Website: bh-photo
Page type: order-tracking
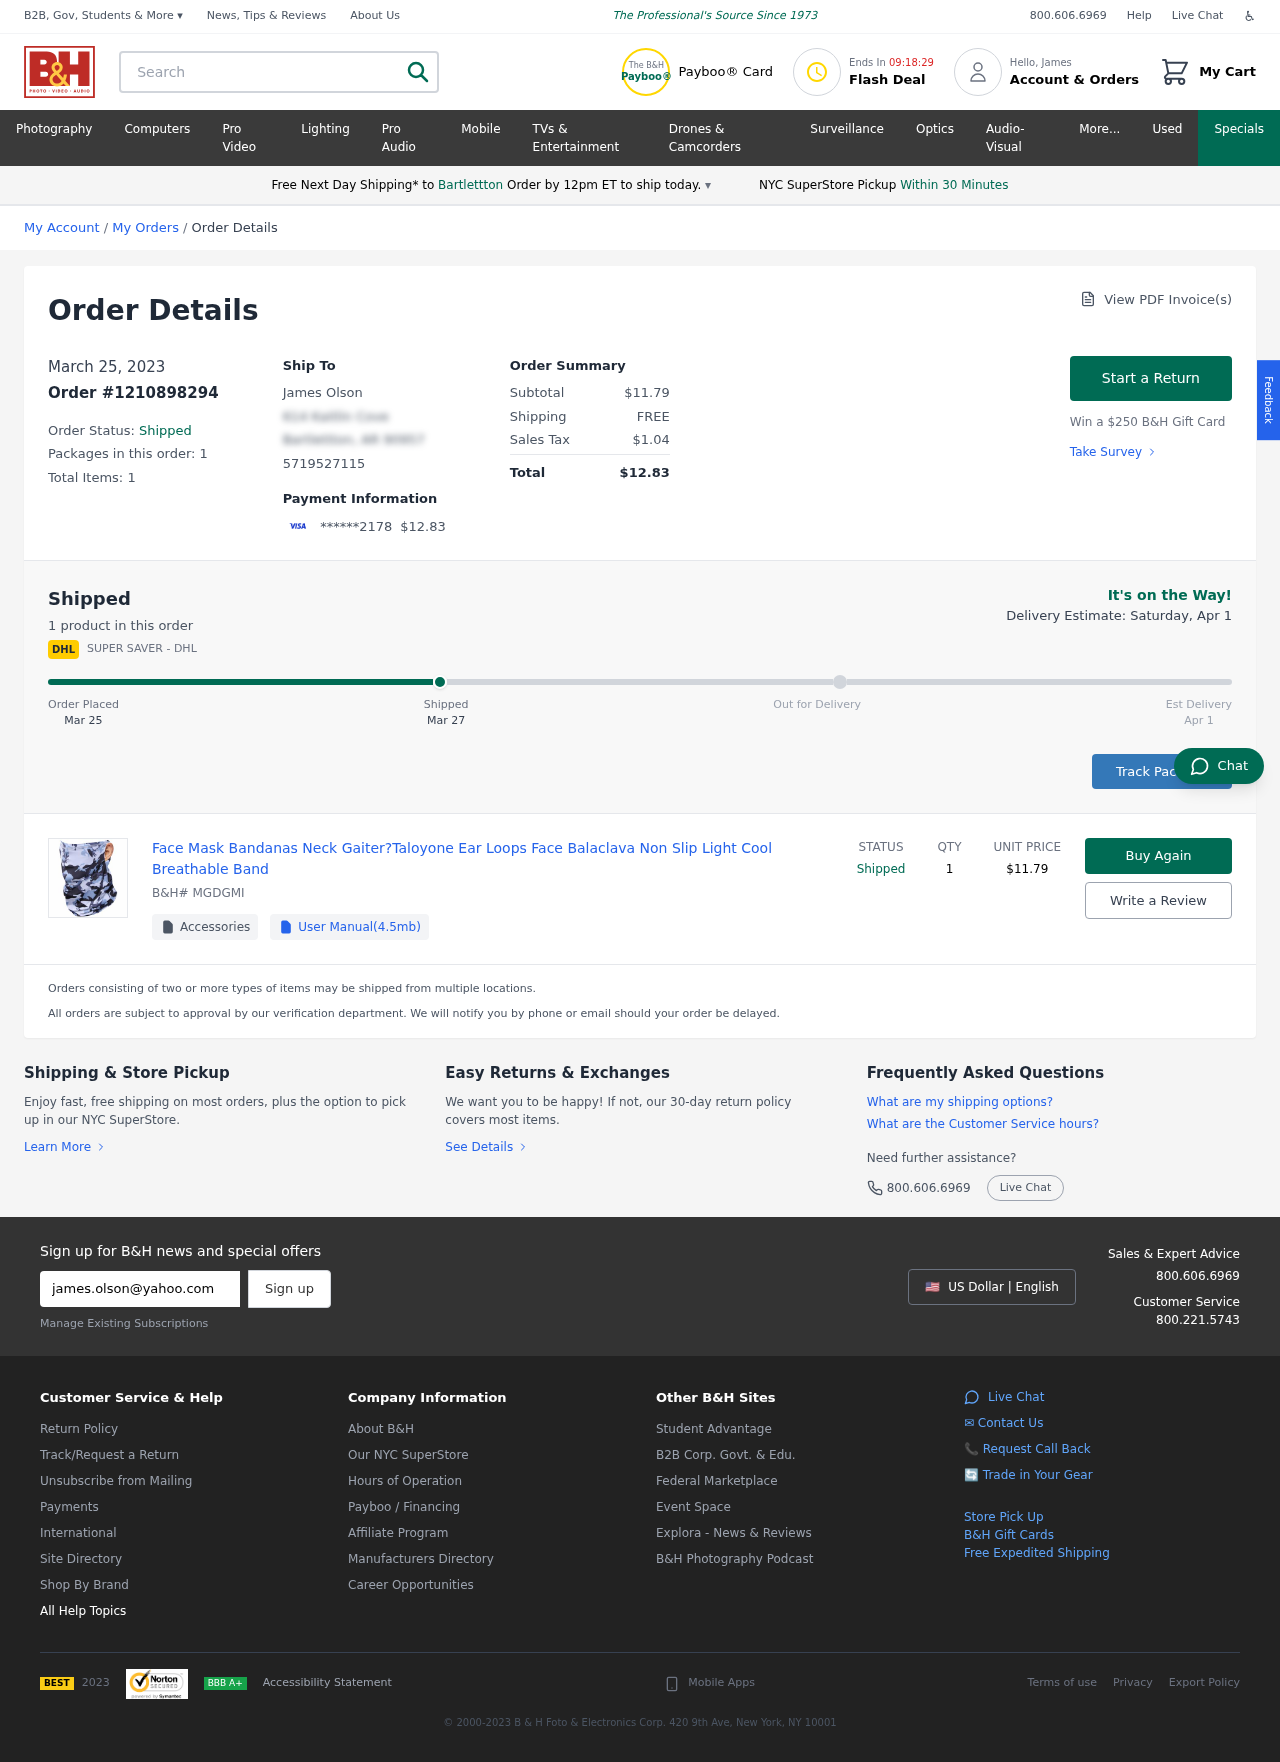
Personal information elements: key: PII_CARD_LAST4
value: ******2178
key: PII_CITY
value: Bartlettton
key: PII_EMAIL
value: james.olson@yahoo.com
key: PII_FIRSTNAME
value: James
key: PII_FULLNAME
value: James Olson
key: PII_PHONE
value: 5719527115
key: PII_STREET
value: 614 Kaitlin Cove
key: PII_CITY_STATE_ZIP
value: Bartlettton, AR 90957
Product elements: key: PRODUCT1_NAME
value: Face Mask Bandanas Neck Gaiter?Taloyone Ear Loops Face Balaclava Non Slip Light Cool Breathable Band
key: PRODUCT1_PRICE
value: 11.79
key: PRODUCT1_QUANTITY
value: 1
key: PRODUCT1_SKU
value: MGDGMI
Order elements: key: ORDER_DATE
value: Mar 25
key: ORDER_DATE
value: March 25, 2023
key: ORDER_ID
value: Order #1210898294
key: ORDER_NUM_PACKAGES
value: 1
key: ORDER_NUM_ITEMS
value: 1
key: ORDER_NUM_ITEMS
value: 1 product
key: ORDER_TOTAL
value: $12.83
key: ORDER_SUBTOTAL
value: $11.79
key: ORDER_SHIPPING_COST
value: FREE
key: ORDER_TAX
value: $1.04
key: ORDER_DELIVERY_DATE
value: Apr 1
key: ORDER_DELIVERY_DATE
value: Delivery Estimate: Saturday, Apr 1
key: ORDER_SHIPPING_DATE
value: Mar 27
Search elements: key: HEADER_SEARCH
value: Search